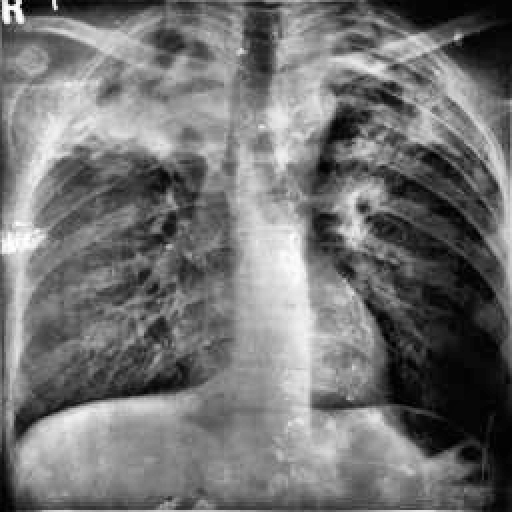
Finding: TUBERCULOSIS